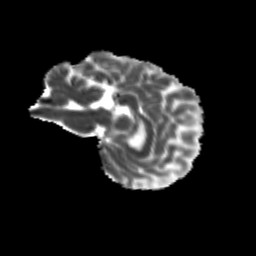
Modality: MD
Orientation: sagittal
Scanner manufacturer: siemens
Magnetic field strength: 3 T
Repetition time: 9.2 s
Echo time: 0.084 s